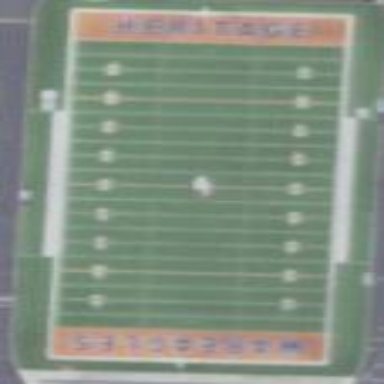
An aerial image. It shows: Pitch for American football.